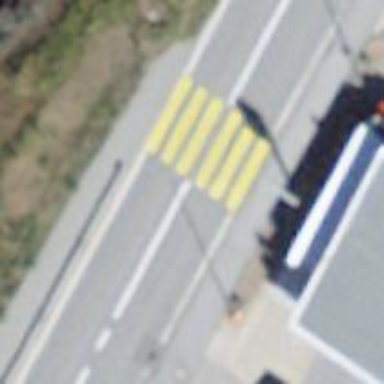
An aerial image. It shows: Uncontrolled zebra crossing on the road.